Question: I have a 'QMainWindow' that is a child to another window. When the user clicks anywhere in the parent window, I do not want the child window to be minimized. The child window should lose the focus and user should be able to continue working on the parent window.
This functionality is similar to the find/replace dialogs found in libreoffice/excel/openoffice etc as shown below. We can see that the task-bar shows only the parent application window and the child window is not visible in task-bar.

Are there any signals on 'QMainWindow' that could help me achieve this? Or what would be the best way to do this?
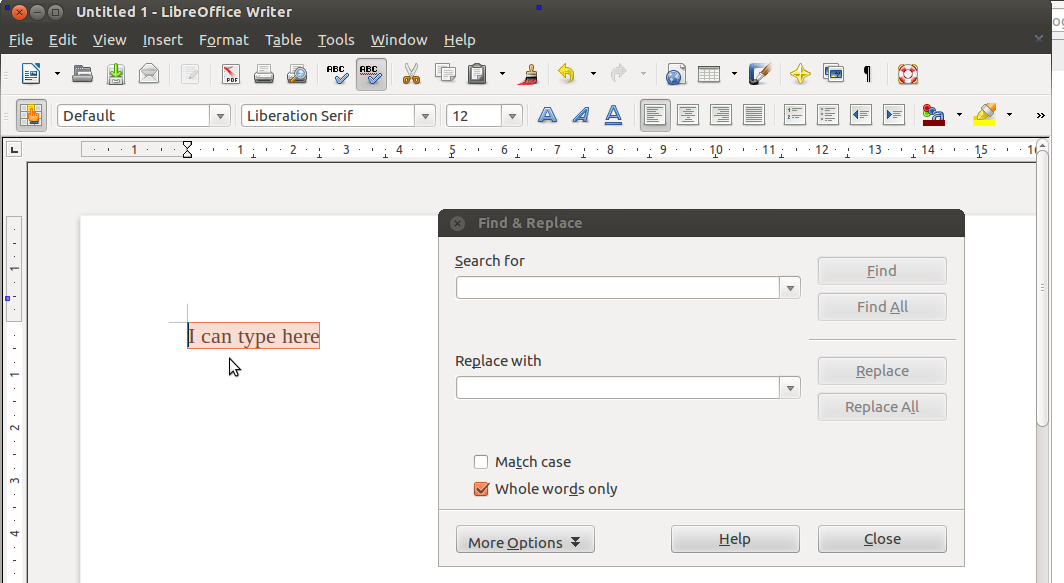
Answer: If you open the new window as <URL>'. Otherwise it will block the parent.
A small example:
'''
import sys
from PyQt4 import QtGui, QtCore
class Window(QtGui.QMainWindow):
def __init__(self, parent=None):
super(Window, self).__init__(parent)
w = QtGui.QWidget()
layout = QtGui.QVBoxLayout(w)
self.button = QtGui.QPushButton('Open Dialog')
self.text = QtGui.QTextEdit()
layout.addWidget(self.button)
layout.addWidget(self.text)
self.setCentralWidget(w)
self.button.clicked.connect(self.openDialog)
def openDialog(self):
self.dialog = QtGui.QMainWindow(self, QtCore.Qt.Dialog)
self.dialog.show()
app = QtGui.QApplication(sys.argv)
w = Window()
w.show()
sys.exit(app.exec_())
'''